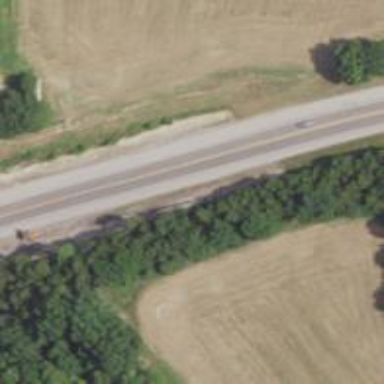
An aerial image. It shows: Asphalt road classified as trunk highway.